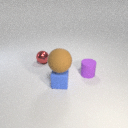
small blue rubber cube to the left of small purple rubber cylinder